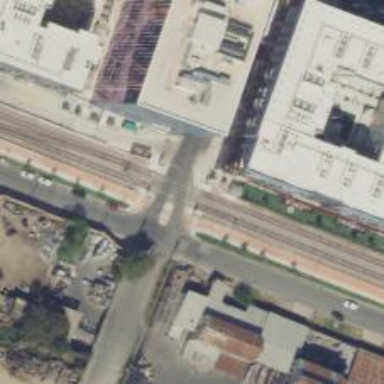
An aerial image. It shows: Railway crossing.